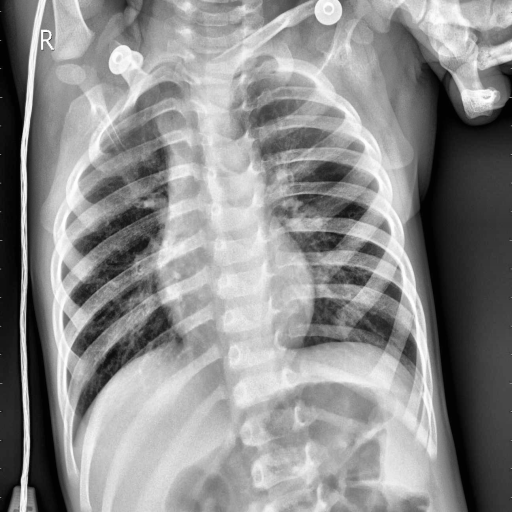
Finding: PNEUMONIA